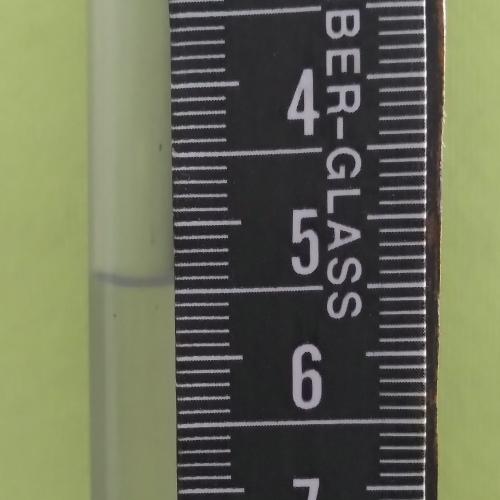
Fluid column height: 5.4 cm